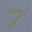
Label: 7